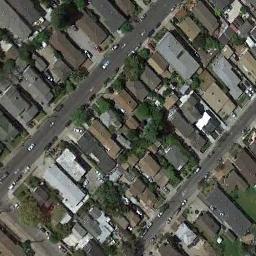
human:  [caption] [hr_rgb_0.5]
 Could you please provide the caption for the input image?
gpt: A dense residential area has some trees and houses of different sizes while some roads go through the residential area .

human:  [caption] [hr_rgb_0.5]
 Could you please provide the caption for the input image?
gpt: There are many roads and neatly arranged houses and trees and many vehicles in densely populated areas .

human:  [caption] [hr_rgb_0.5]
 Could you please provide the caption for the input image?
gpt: Residential areas are mostly houses, With no open space .

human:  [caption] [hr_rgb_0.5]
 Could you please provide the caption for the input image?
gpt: The dense residential is next to the road with some cars .

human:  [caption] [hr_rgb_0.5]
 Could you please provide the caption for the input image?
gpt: There are many brown buildings and gray buildings on dense residential area .